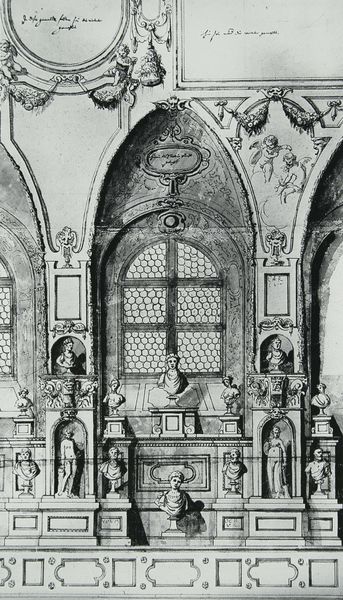
Titel: Ein Joch im Antiquarium in der Münchener Residenz
Künstler: Johann Matthias Kager
Standort: Wolfenbüttel
Institution: Herzog August-Bibliothek
Schlagwörter: nackt, weiß, ausschnitt, fenster, glas, grau, köpfe, licht, marmor, pfeiler, raum, schmuck, schwarz, skizze, säule, säulen, zeichnung, schloss, wand, architektur, barock, rahmen, sockel, stein, innenraum, felder, kirche, figur, innen, girlande, gotik, oval, rund, engel, skulptur, statue, relief, schrift, bogen, fassade, tanzsaal, graphik, empore, pilaster, figuren, rundbogen, kartusche, detail, inschrift, büste, floral, ornamente, verzierung, stuck, bronze, plastik, podest, galerie, nische, schild, gestützt, burg, eckig, medaillon, fensterrahmen, kreuz, rechteck, sprossen, palast, stich, beschriftung, entwurf, statuette, bleiglas, schematisch, zwickel, altar, kathedrale, ausstellung, fries, skulpturen, statuen, gotisch, spitzbogen, wandaufriss, grab, romanik, kapelle, schräge, fensterbrett, baroque, plan, kasetten, kassetten, fresko, museum, niesche, büsten, entwurfszeichnung, putten, kupferstich, butzenscheiben, bust, joch, quadrat, standbild, grabmal, fensternische, aufriss, nischen, architekturzeichnung, zeichnugn, podeste, nieschen, cortona, kiche, antiquarium, wandpfeiler, butzen, nischenfigur, bierglas, abseite, stichd, butzenfenster, ruch, collection, entwurg, erinerung, geistoge, getützt, schirftsteller, spsis, stichkape, ust, büstenraum